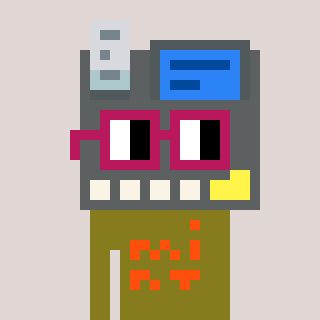
a pixel art character with square dark red glasses, a cash register-shaped head and a gunk-colored body on a warm background